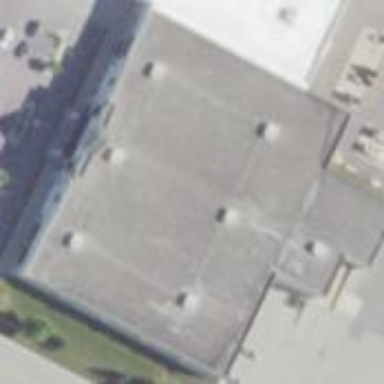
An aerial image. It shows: Retail building.